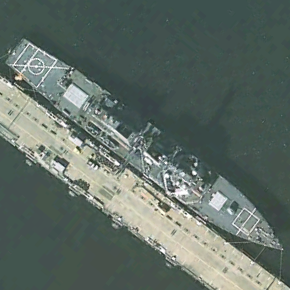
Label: Arleigh_Burke-class_destroyer